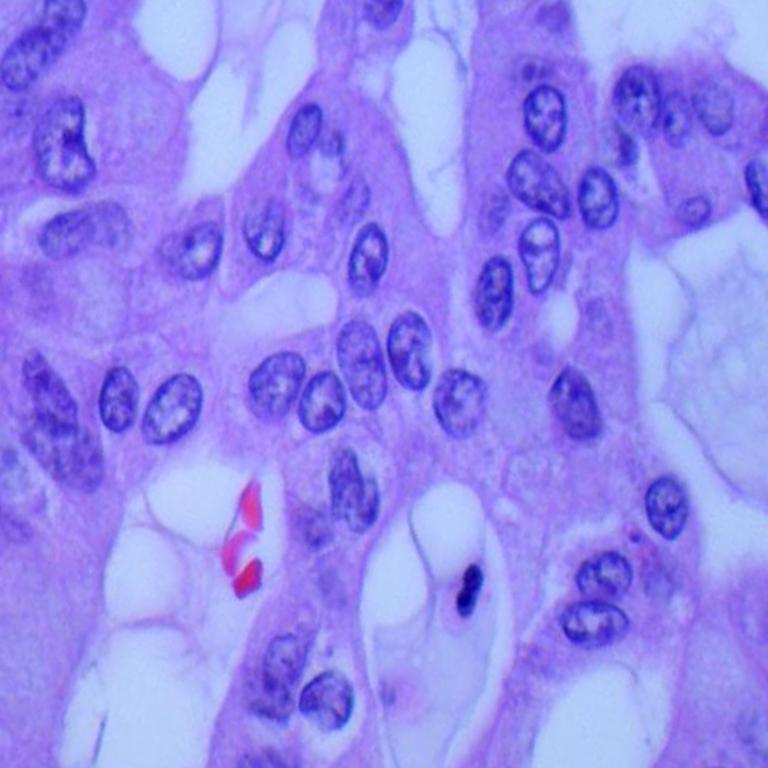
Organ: lung
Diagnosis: adenocarcinomas